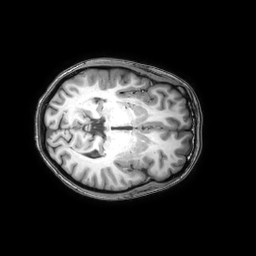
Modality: T1w
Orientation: axial
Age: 35
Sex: female
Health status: healthy
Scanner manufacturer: philips
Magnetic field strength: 3 T
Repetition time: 0.0079 s
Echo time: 0.0035 s